Question: Count the number of objects in the diagram.
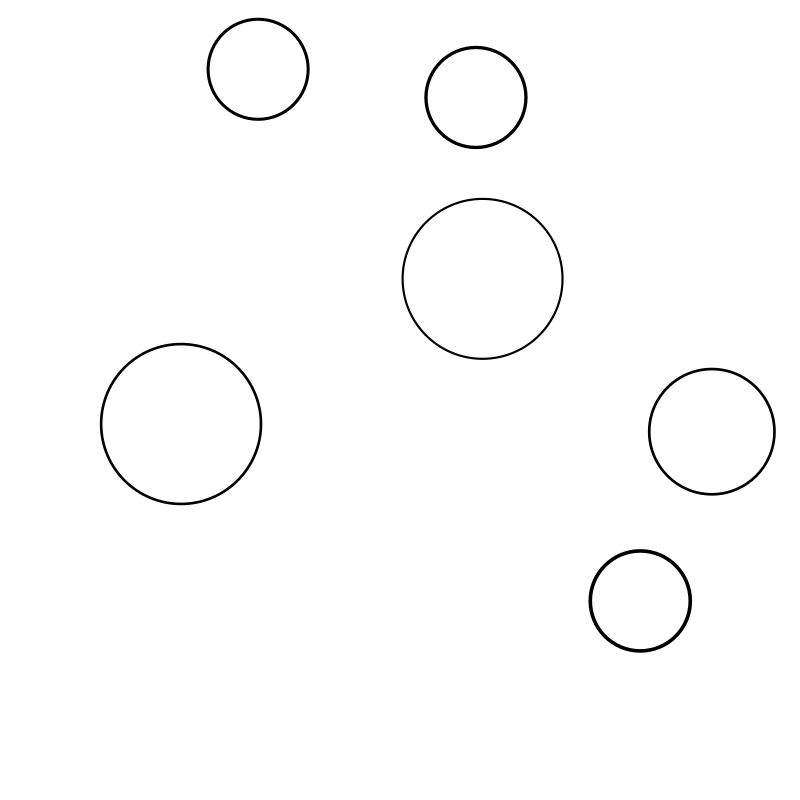
Answer: 6